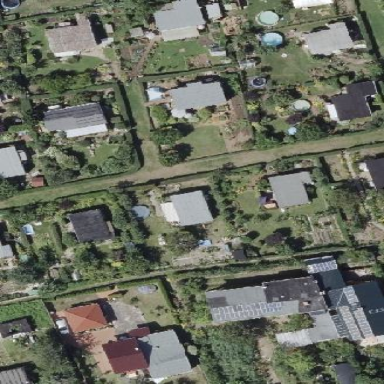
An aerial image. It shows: Plot within allotments.